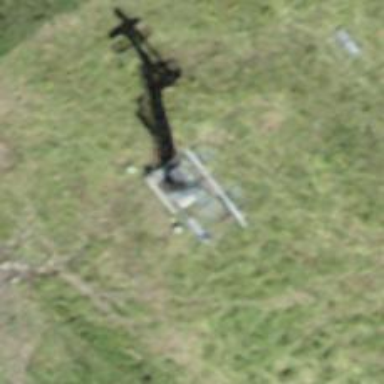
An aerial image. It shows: Pylon for aerialway.